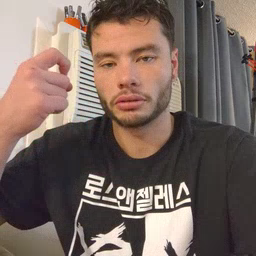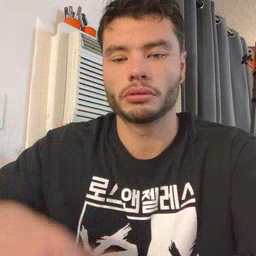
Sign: because